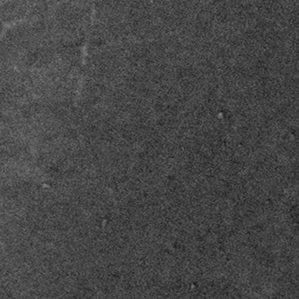
Label: frost